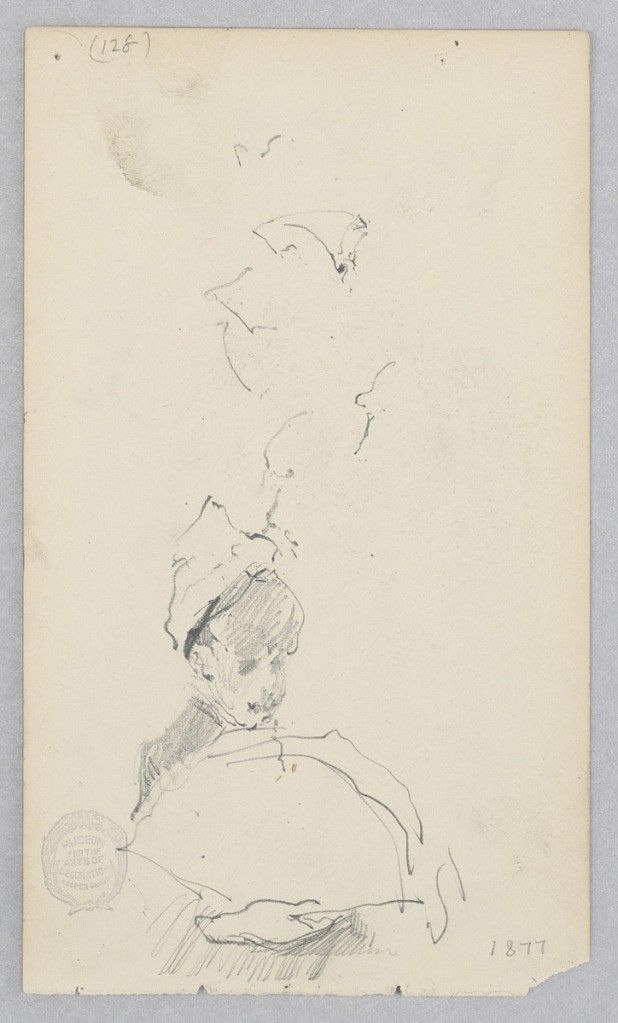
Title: Woman
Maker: Robert Frederick Blum, American, 1857–1903
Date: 1877
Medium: Graphite on wove paper
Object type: Drawing
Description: Sketch of a female figure holding an open fan.